Brain MRI, t1w sequence, axial 2D slice.
Patient: age 51, sex F, weight 95 kg, height 1.95 m
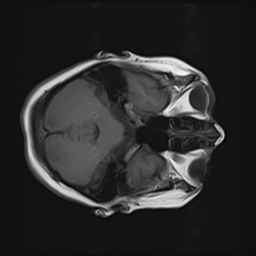